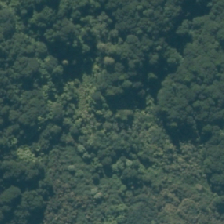
Land cover: grose_broom